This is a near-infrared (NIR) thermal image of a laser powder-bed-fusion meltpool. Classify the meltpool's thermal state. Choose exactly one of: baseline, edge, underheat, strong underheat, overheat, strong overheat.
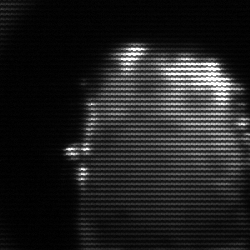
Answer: baseline